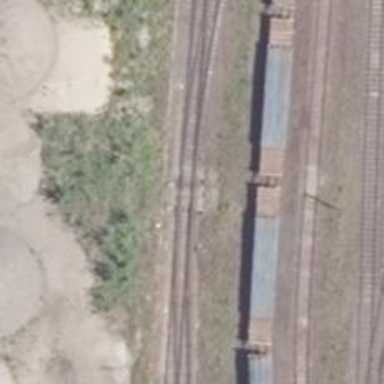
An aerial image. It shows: Railway switch.